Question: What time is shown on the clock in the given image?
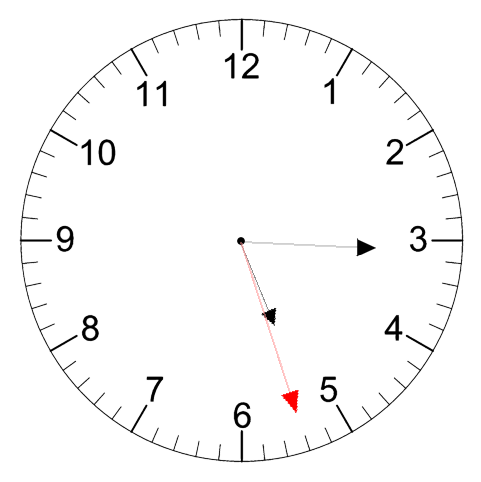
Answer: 05:15:27